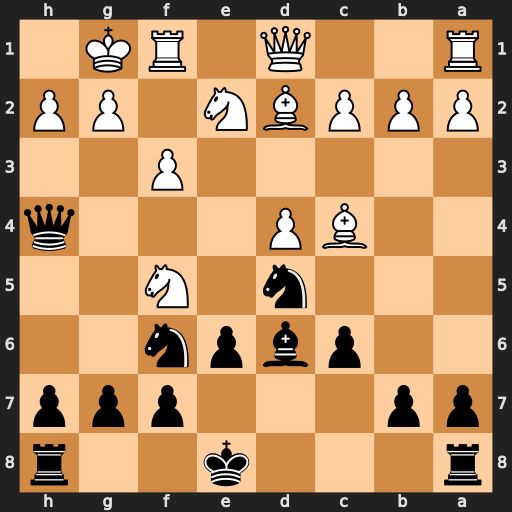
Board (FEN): r3k2r/pp3ppp/2pbpn2/3n1N2/2BP3q/5P2/PPPBN1PP/R2Q1RK1
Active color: b
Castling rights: kq
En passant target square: -
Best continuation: Bxh2+ Kh1 exf5